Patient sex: M
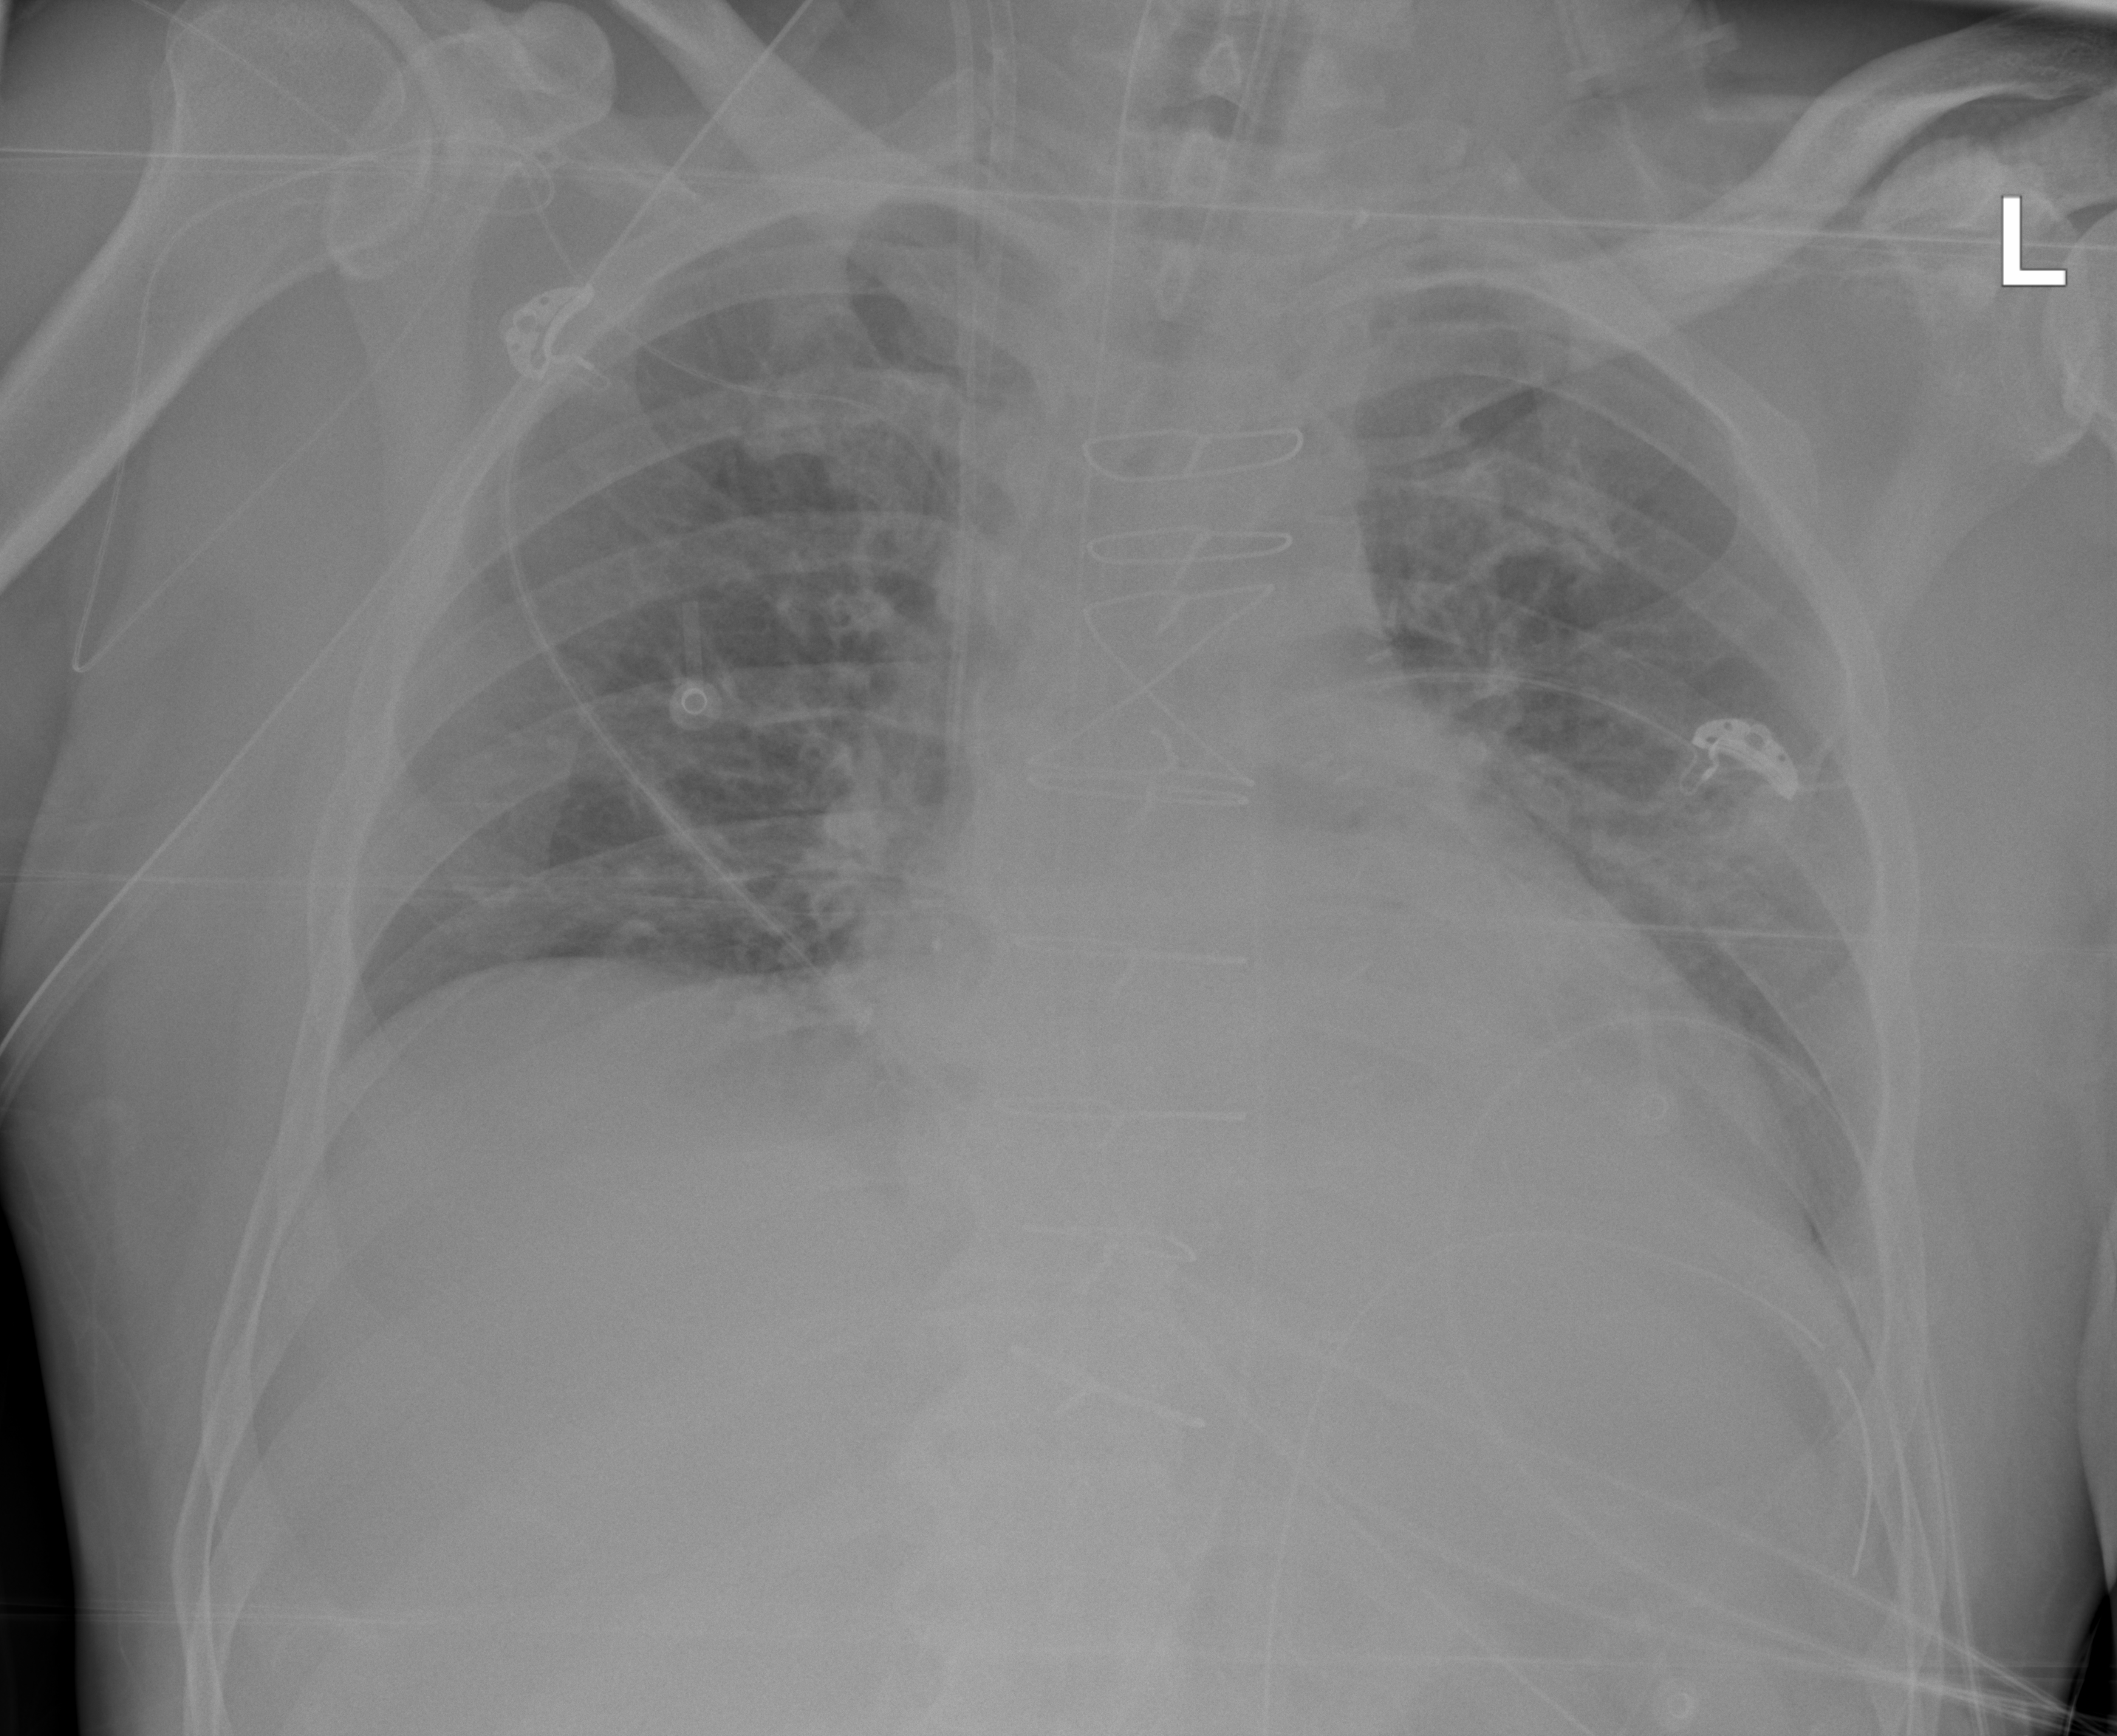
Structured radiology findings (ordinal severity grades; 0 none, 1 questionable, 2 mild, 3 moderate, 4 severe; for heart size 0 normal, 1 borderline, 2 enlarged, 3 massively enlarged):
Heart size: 1
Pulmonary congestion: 2
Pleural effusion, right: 0
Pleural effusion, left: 2
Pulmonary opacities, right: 0
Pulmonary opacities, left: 0
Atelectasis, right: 0
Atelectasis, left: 2